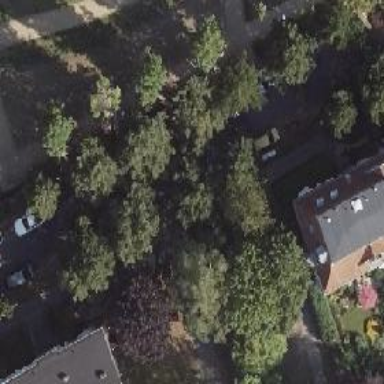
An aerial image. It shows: Avenue lined with deciduous broadleaved trees.